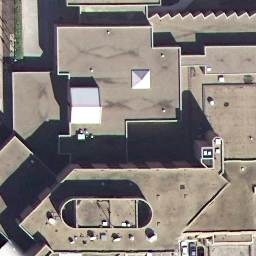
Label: buildings